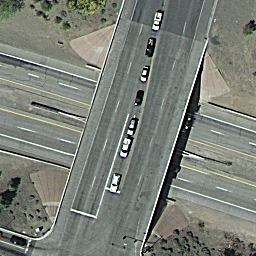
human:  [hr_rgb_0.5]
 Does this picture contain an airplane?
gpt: no

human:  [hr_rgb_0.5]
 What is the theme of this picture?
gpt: overpass

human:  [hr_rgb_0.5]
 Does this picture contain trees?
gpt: yes

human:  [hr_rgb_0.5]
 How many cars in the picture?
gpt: seven

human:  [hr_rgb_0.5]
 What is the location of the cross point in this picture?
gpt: center